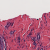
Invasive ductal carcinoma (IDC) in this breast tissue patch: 0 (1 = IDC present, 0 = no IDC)